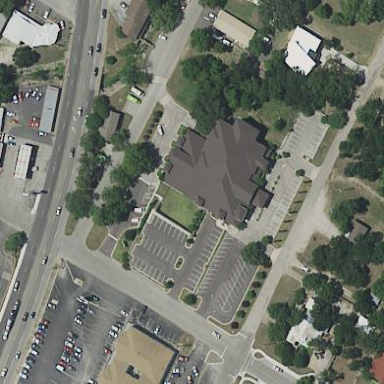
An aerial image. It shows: Building that serves as place of worship.